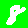
Digit: 8